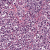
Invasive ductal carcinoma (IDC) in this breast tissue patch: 1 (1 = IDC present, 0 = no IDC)